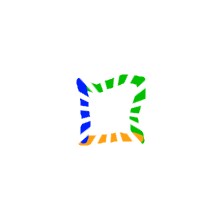
Shape: square